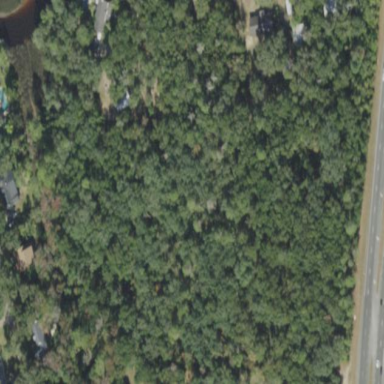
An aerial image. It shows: Mixed leaf woodland.